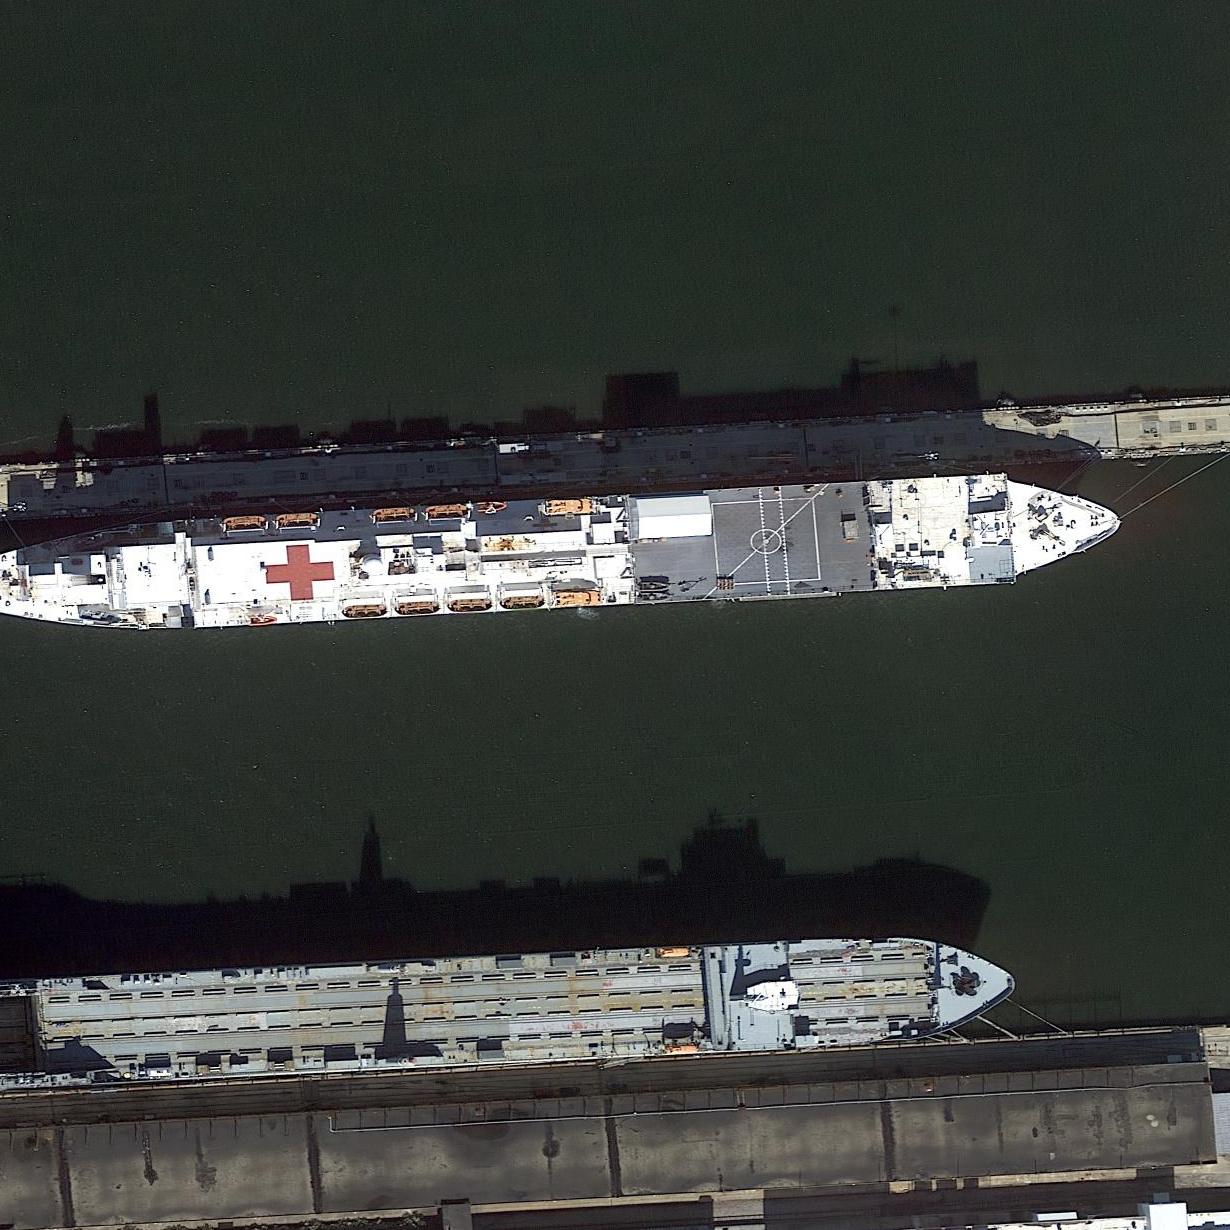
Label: Medical_ship